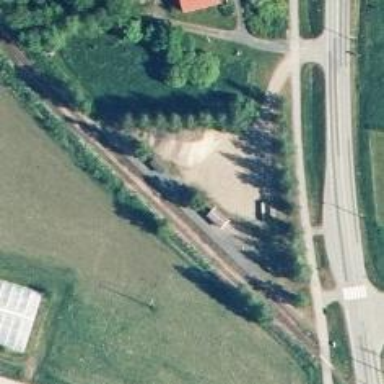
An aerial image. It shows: Site related to railway infrastructure.